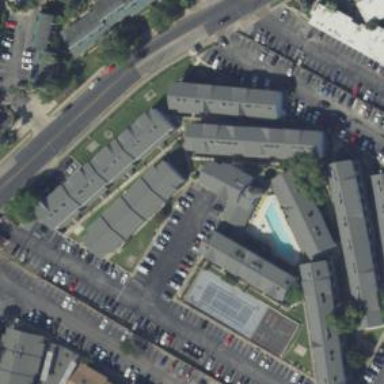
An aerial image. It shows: Residential area with apartments.